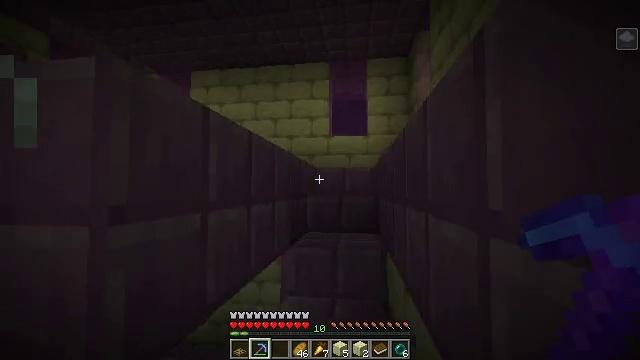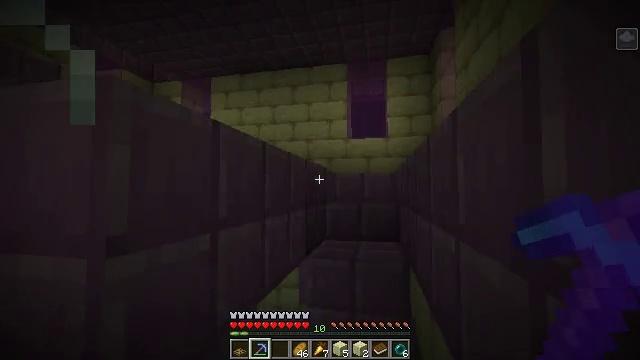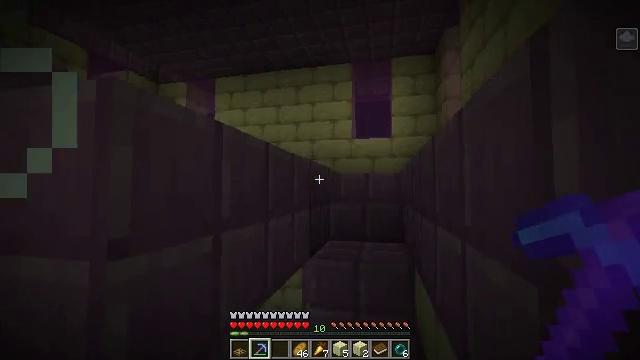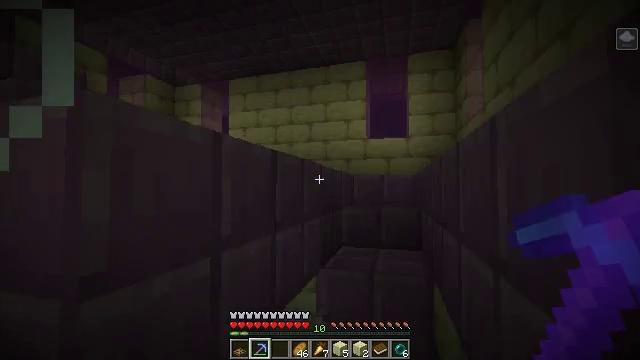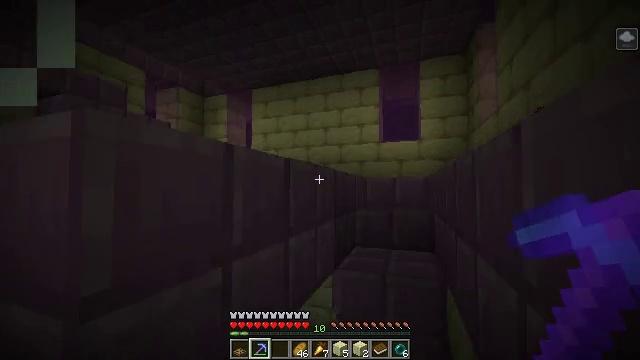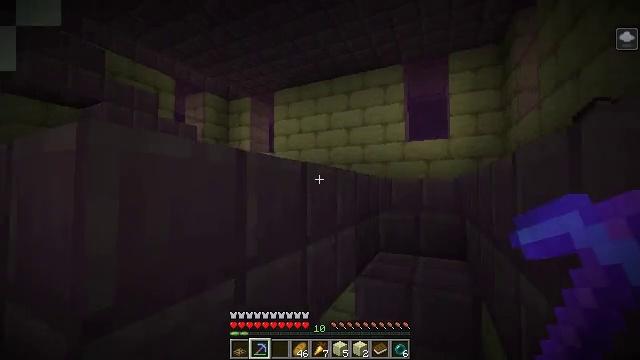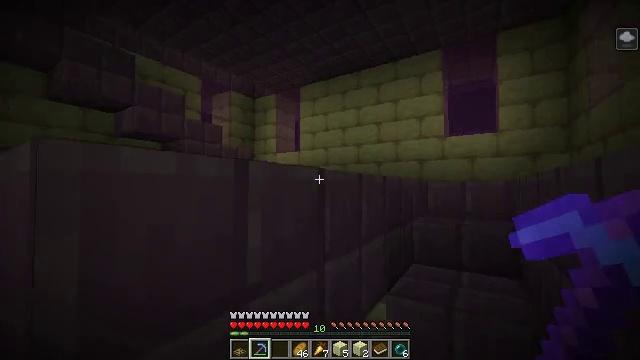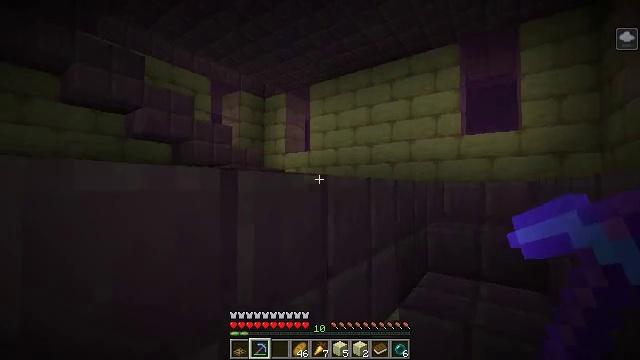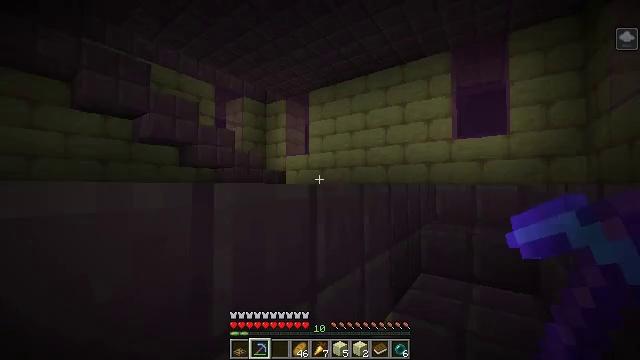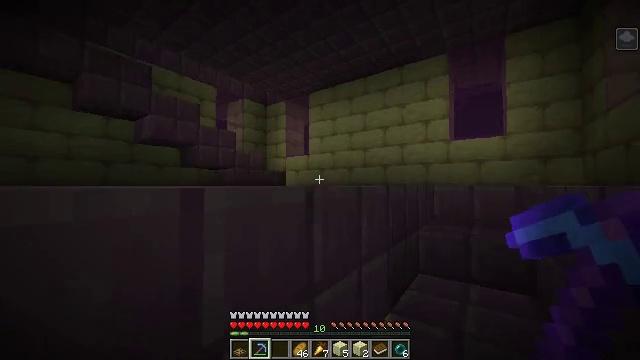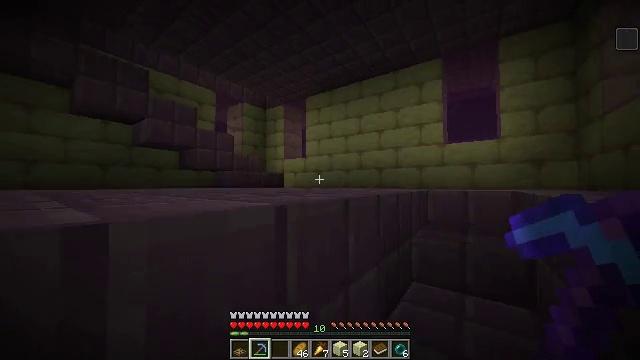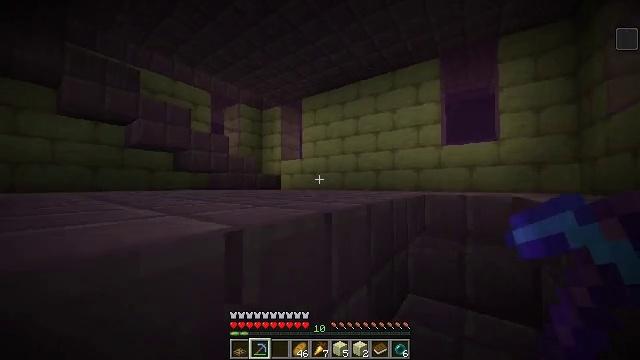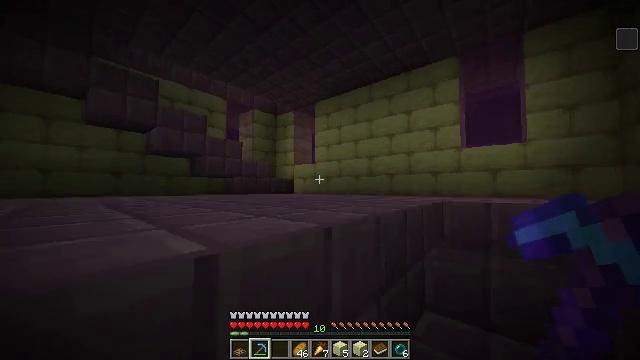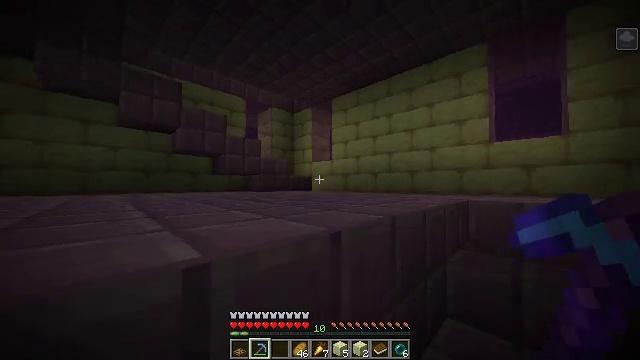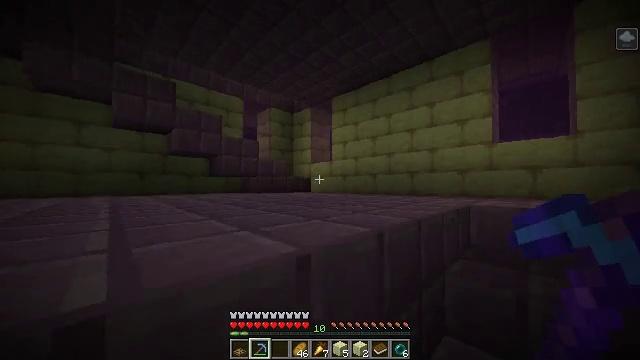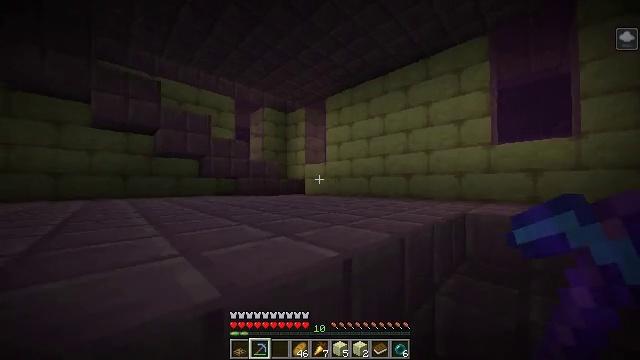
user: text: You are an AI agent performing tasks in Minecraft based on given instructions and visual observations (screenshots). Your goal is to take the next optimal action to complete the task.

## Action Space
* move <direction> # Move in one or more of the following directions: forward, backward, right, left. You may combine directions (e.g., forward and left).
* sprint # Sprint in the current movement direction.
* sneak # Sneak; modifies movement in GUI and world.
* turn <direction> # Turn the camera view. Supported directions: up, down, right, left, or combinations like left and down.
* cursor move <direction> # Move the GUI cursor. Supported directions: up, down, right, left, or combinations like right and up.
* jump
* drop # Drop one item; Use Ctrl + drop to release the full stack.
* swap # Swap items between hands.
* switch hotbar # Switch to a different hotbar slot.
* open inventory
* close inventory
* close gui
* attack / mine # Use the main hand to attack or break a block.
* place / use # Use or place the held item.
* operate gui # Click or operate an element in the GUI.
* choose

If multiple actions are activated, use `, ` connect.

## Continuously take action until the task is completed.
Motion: motion action
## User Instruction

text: Mine the purpur slab in the End city.
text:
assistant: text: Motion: move forward and move right, sprint, turn left
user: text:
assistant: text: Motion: move forward and move right, sprint
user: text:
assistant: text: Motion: move forward and move right, sprint, turn left
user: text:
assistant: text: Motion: move forward and move right, sprint, turn left
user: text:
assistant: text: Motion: move forward and move right, sprint, turn left
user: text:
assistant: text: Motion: move forward, sprint, turn left
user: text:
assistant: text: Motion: move forward, sprint, turn left
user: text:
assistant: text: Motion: move forward, sprint
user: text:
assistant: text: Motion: move forward and move right, sprint
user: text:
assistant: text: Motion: move forward and move right, sprint
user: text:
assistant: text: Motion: move forward and move right, sprint
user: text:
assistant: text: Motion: move forward and move right, sprint, turn left
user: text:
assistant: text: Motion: move forward and move right, sprint, turn left
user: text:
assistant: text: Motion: move forward and move right, sprint
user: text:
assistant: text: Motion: move forward and move right, sprint
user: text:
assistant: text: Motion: move forward and move right, sprint
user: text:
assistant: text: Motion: move forward and move right, sprint
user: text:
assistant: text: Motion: move forward and move right, sprint
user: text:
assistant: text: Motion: move forward and move right, sprint
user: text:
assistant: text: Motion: move forward and move right, sprint, turn left
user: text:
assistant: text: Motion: move forward and move right, sprint, turn left
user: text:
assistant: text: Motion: move forward and move right, sprint, turn left
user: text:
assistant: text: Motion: move forward and move right, sprint, turn left
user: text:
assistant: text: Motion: move forward and move right, sprint, turn left
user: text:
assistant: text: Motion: move forward and move right, sprint
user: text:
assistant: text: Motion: move forward and move right, sprint
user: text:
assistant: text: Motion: move forward and move right, sprint, turn right
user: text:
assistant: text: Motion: move forward and move right, sprint, turn right
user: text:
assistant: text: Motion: move forward and move right, sprint, turn right and down
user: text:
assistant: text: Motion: move forward and move right, sprint, turn right and down